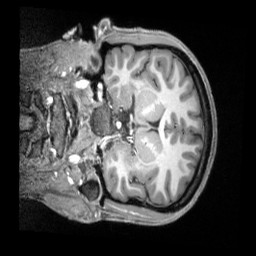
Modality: T1w
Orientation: coronal
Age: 29
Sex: male
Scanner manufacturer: siemens
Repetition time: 2.3 s
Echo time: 0.00229 s